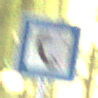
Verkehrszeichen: Fernsprecher
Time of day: Night
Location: Outdoor (Urban)
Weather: PartlyCloudy
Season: NotSpecified
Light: Artificial